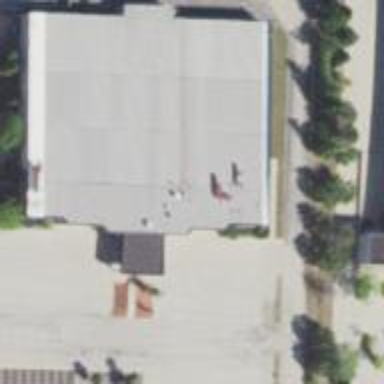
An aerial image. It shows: Building housing bowling alley.